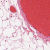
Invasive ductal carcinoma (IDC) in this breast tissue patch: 0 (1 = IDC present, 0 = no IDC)